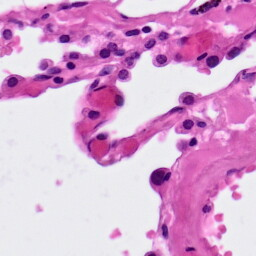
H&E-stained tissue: Lung